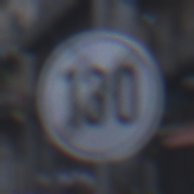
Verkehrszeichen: EndeGeschwindigkeit130
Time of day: SunriseSunset
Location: Outdoor (Urban)
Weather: PartlyCloudy
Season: NotSpecified
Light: Natural